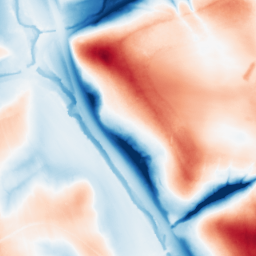
Category: trend_removal
Decomposition family: local_polynomial
Decomposition parameters: window_size: 101
degree: 3
Upsampling method: bilinear
Upsampling parameters: scale: 8
Upsampling scale: 8